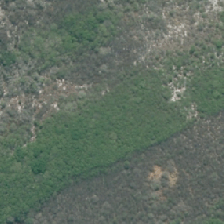
Land cover: herbaceous_freshwater_vege